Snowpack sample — Snodgrass Mountain, Crested Butte, Colorado (2/4/25, 12:06 PM MST)
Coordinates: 38.923, -106.968
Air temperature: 35 °F
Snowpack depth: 80 cm
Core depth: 60 cm
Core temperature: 32 °F
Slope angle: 14°, slope face: 78°
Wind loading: low
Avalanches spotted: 0
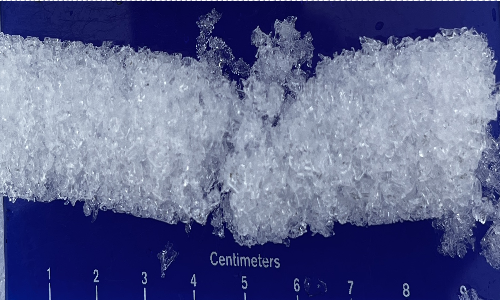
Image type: core
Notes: No avalanches nearby, unusually warm weather for the last month reported by residents, Collected 25 yards from treeline